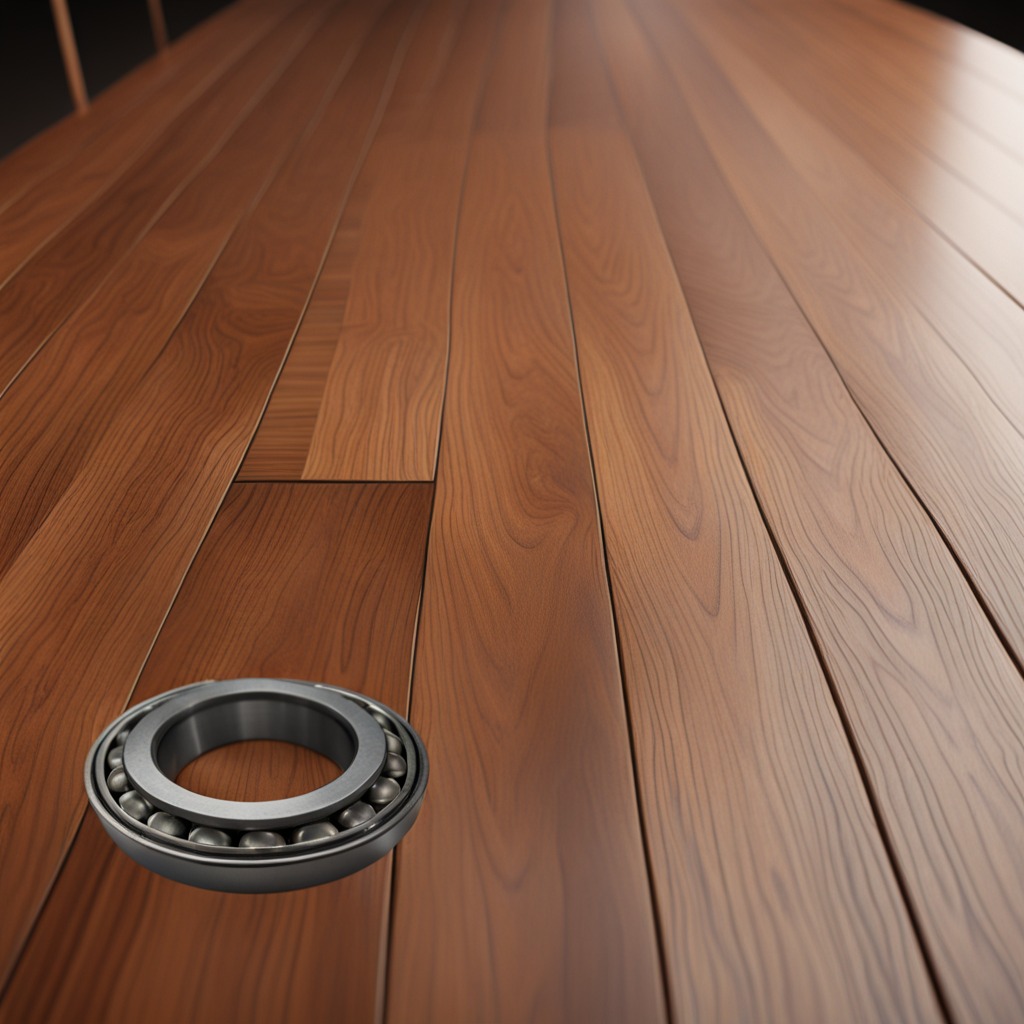
A metal ball bearing is lying on the wooden table in a carpentry studio rich wood textures side lighting.